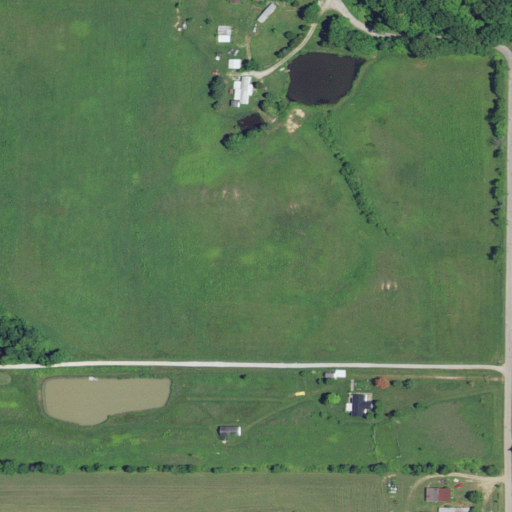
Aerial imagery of ridge(s) in Indiana named Feutz Ridge containing pasture, open development, mixed forest, low intensity development, deciduous forest, grassland, and open water